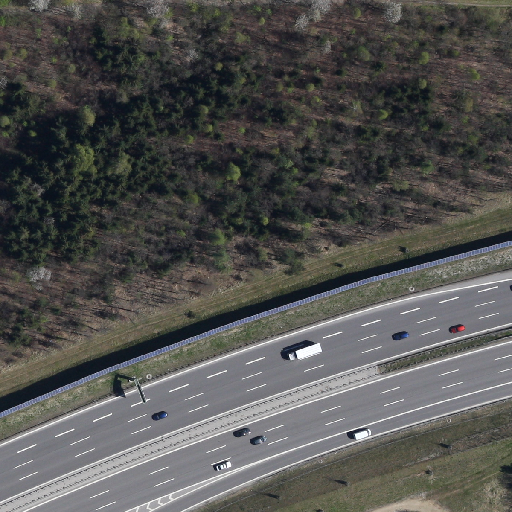
Referring expression: car